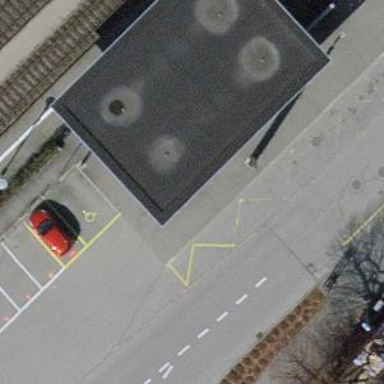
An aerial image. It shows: Bicycle rental service.